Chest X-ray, AP view. Patient: 39 years old, sex F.
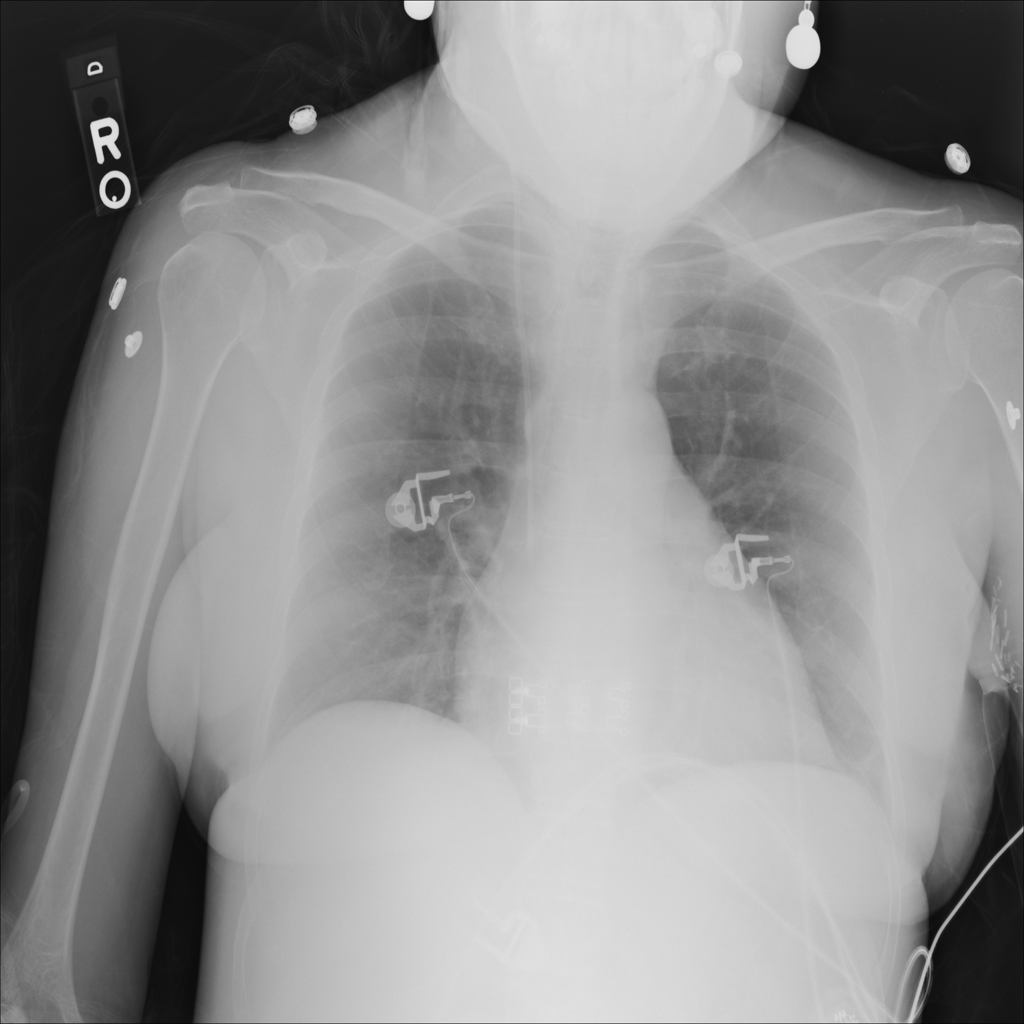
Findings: No Finding